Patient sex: M
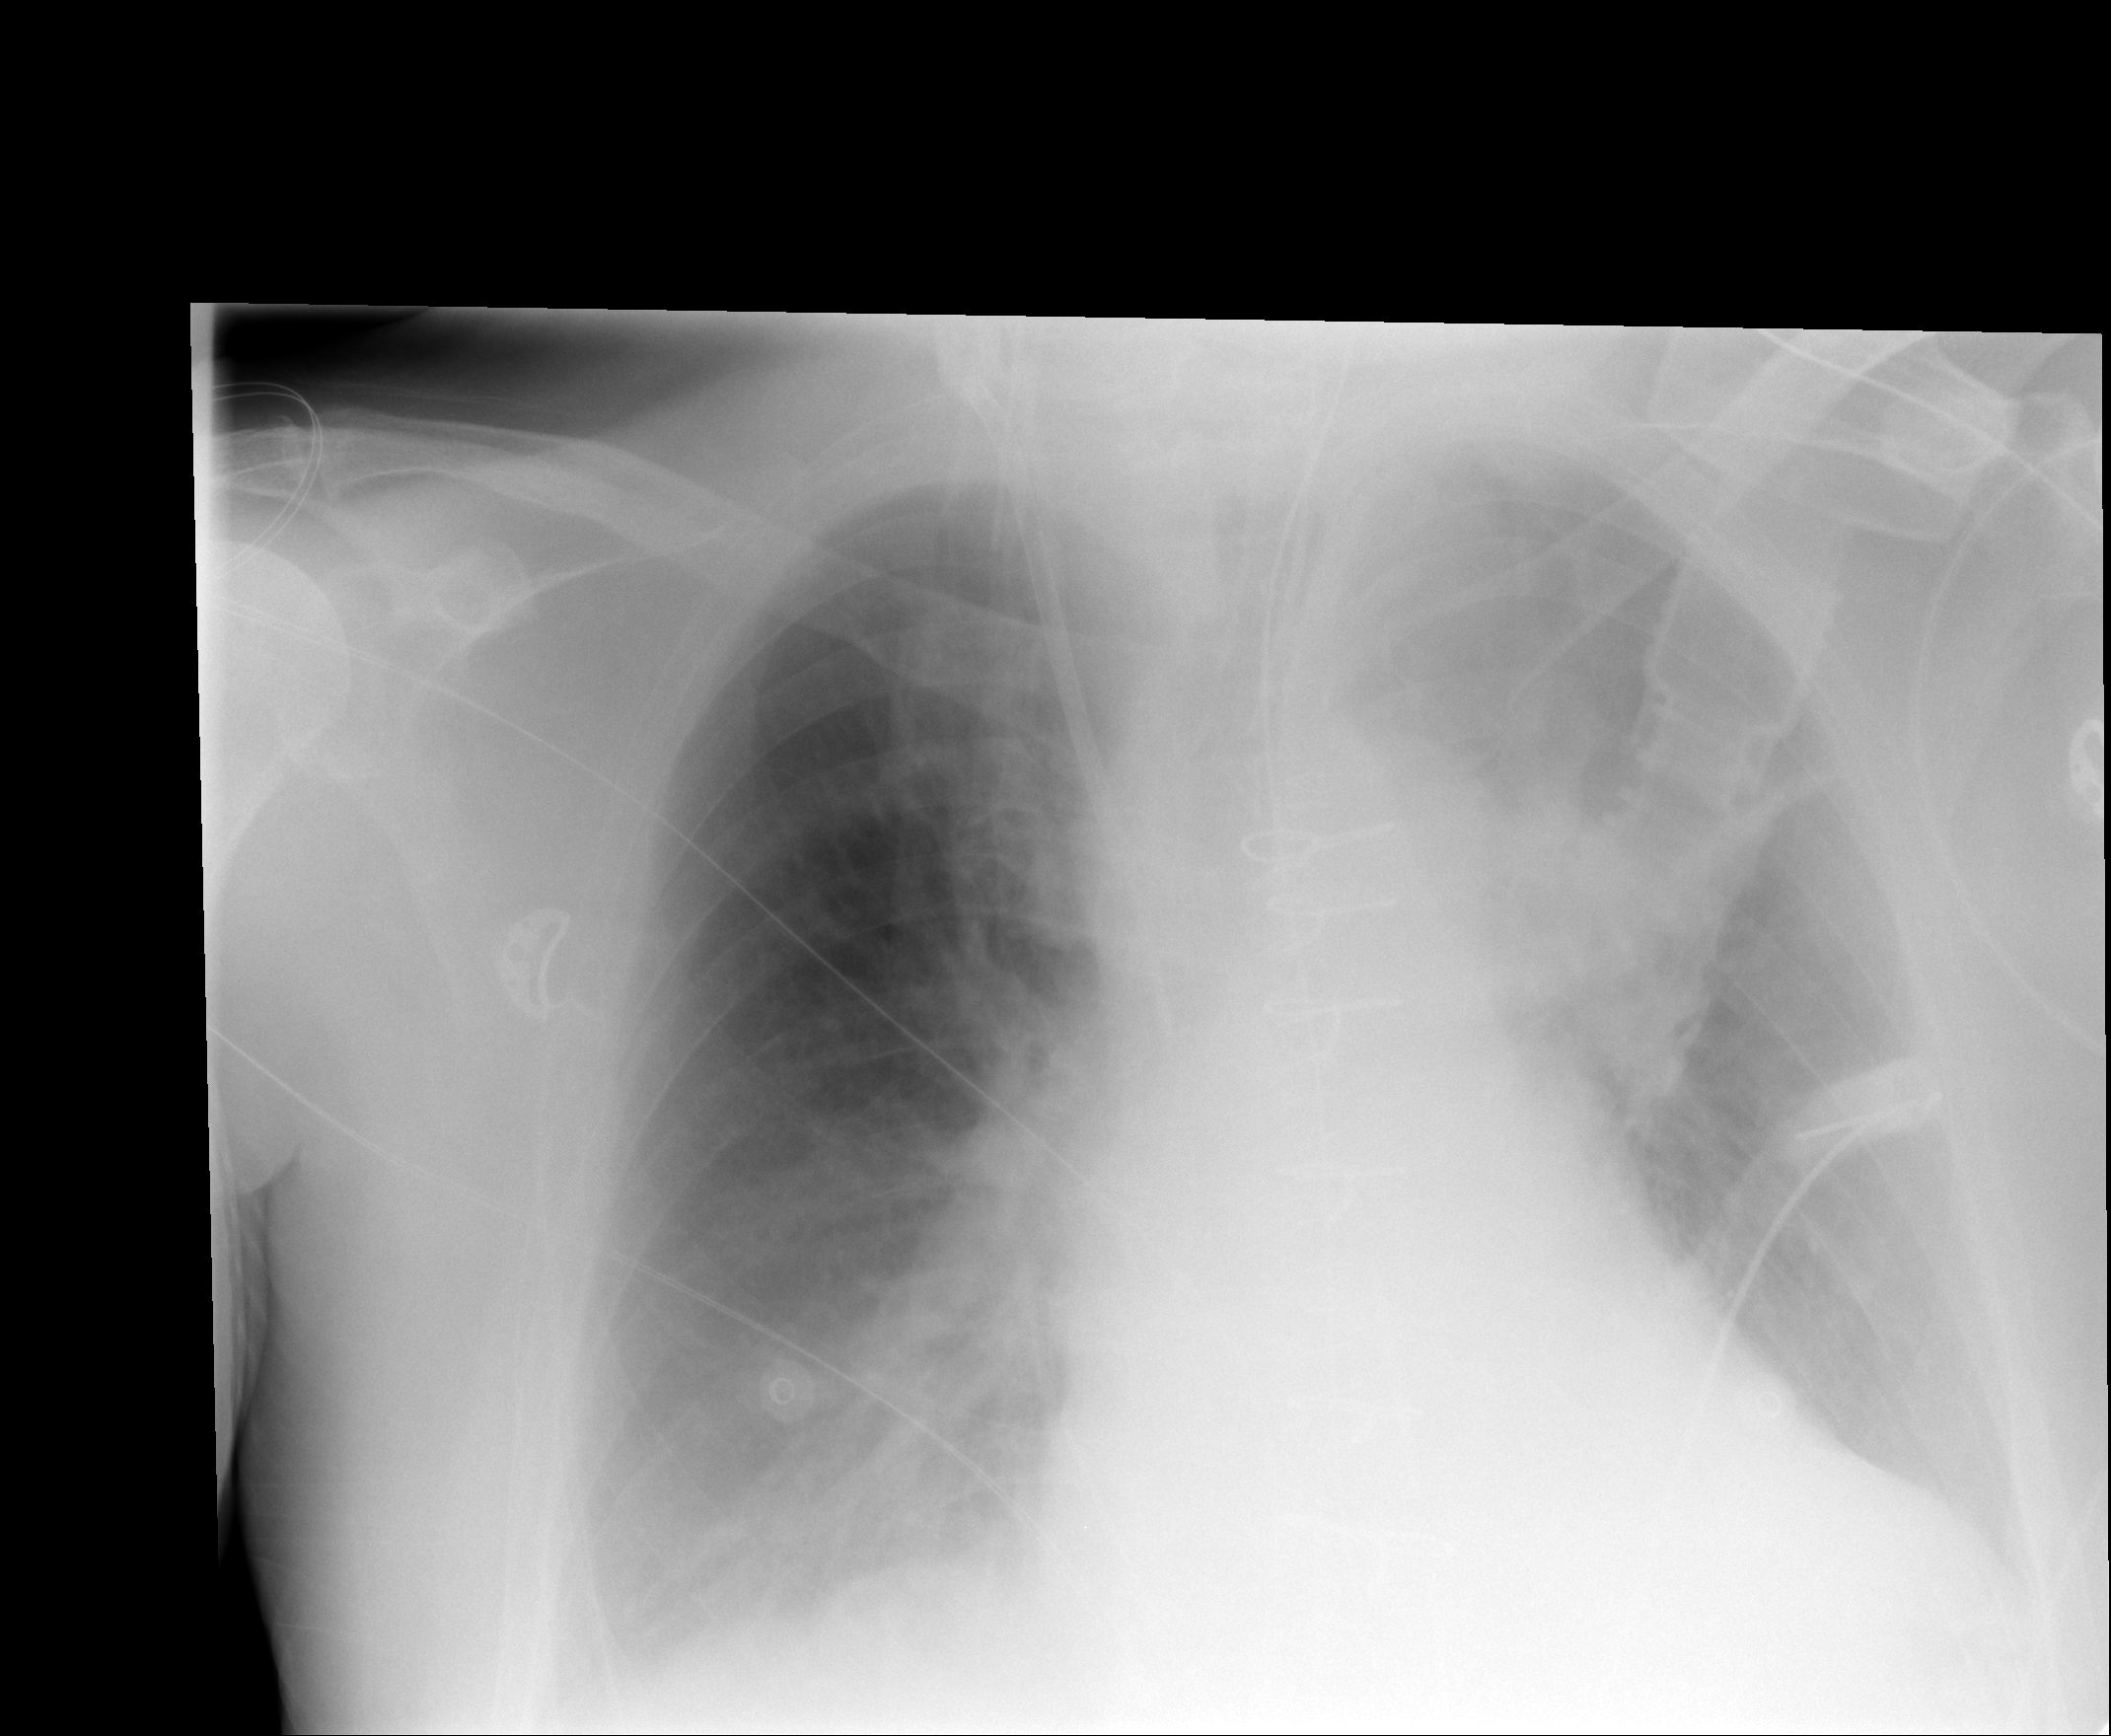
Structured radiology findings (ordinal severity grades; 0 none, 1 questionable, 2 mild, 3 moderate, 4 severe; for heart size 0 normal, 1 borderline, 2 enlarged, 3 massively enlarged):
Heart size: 2
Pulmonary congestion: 3
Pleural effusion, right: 2
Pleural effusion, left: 2
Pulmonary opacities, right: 1
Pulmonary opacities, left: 1
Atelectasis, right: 0
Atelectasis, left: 3